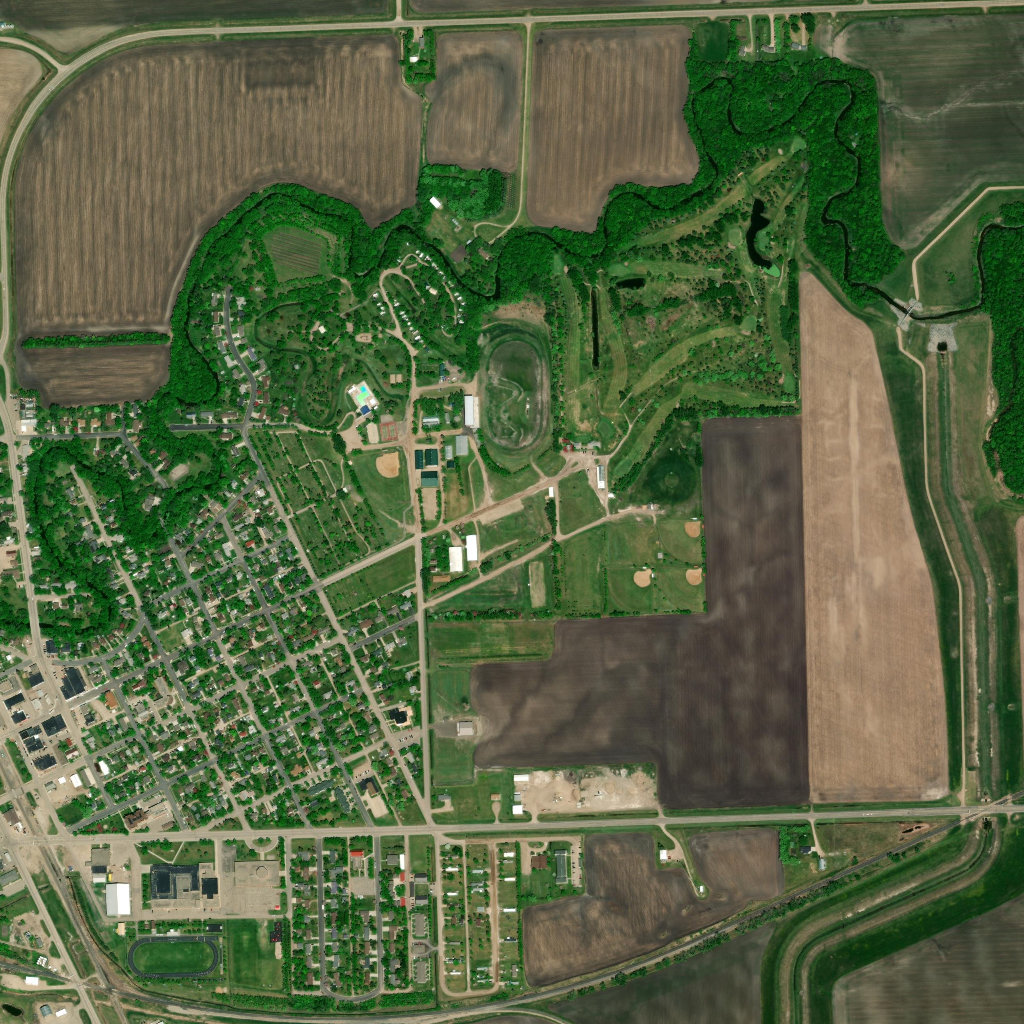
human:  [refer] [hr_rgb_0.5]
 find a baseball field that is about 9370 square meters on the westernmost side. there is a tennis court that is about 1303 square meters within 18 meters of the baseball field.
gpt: <box>[[34, 43, 40, 50, 0]]</box>